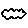
Label: cloud